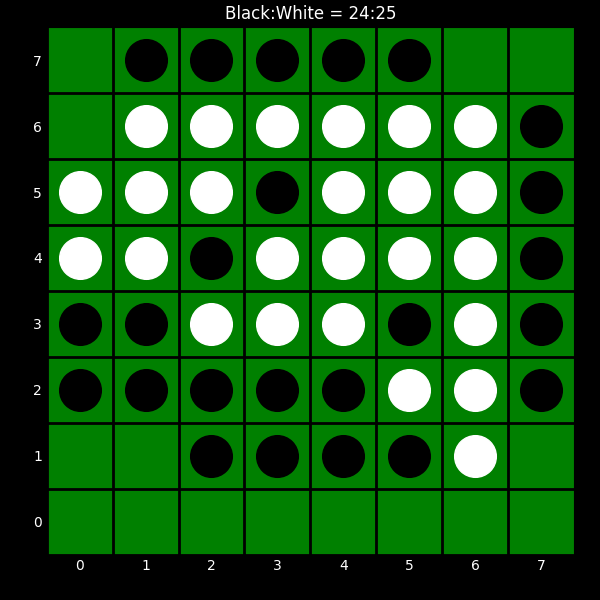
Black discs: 24
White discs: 25